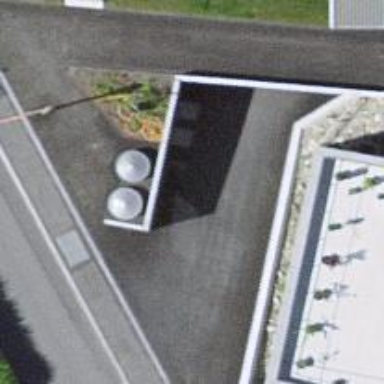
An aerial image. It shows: Recycling container in the area designated for recycling.